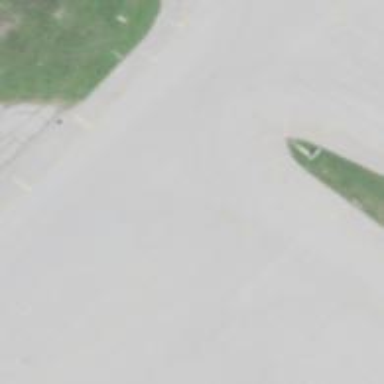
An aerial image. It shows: Image of taxiway at airport.